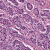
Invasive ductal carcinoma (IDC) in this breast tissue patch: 1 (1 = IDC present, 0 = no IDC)